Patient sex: F
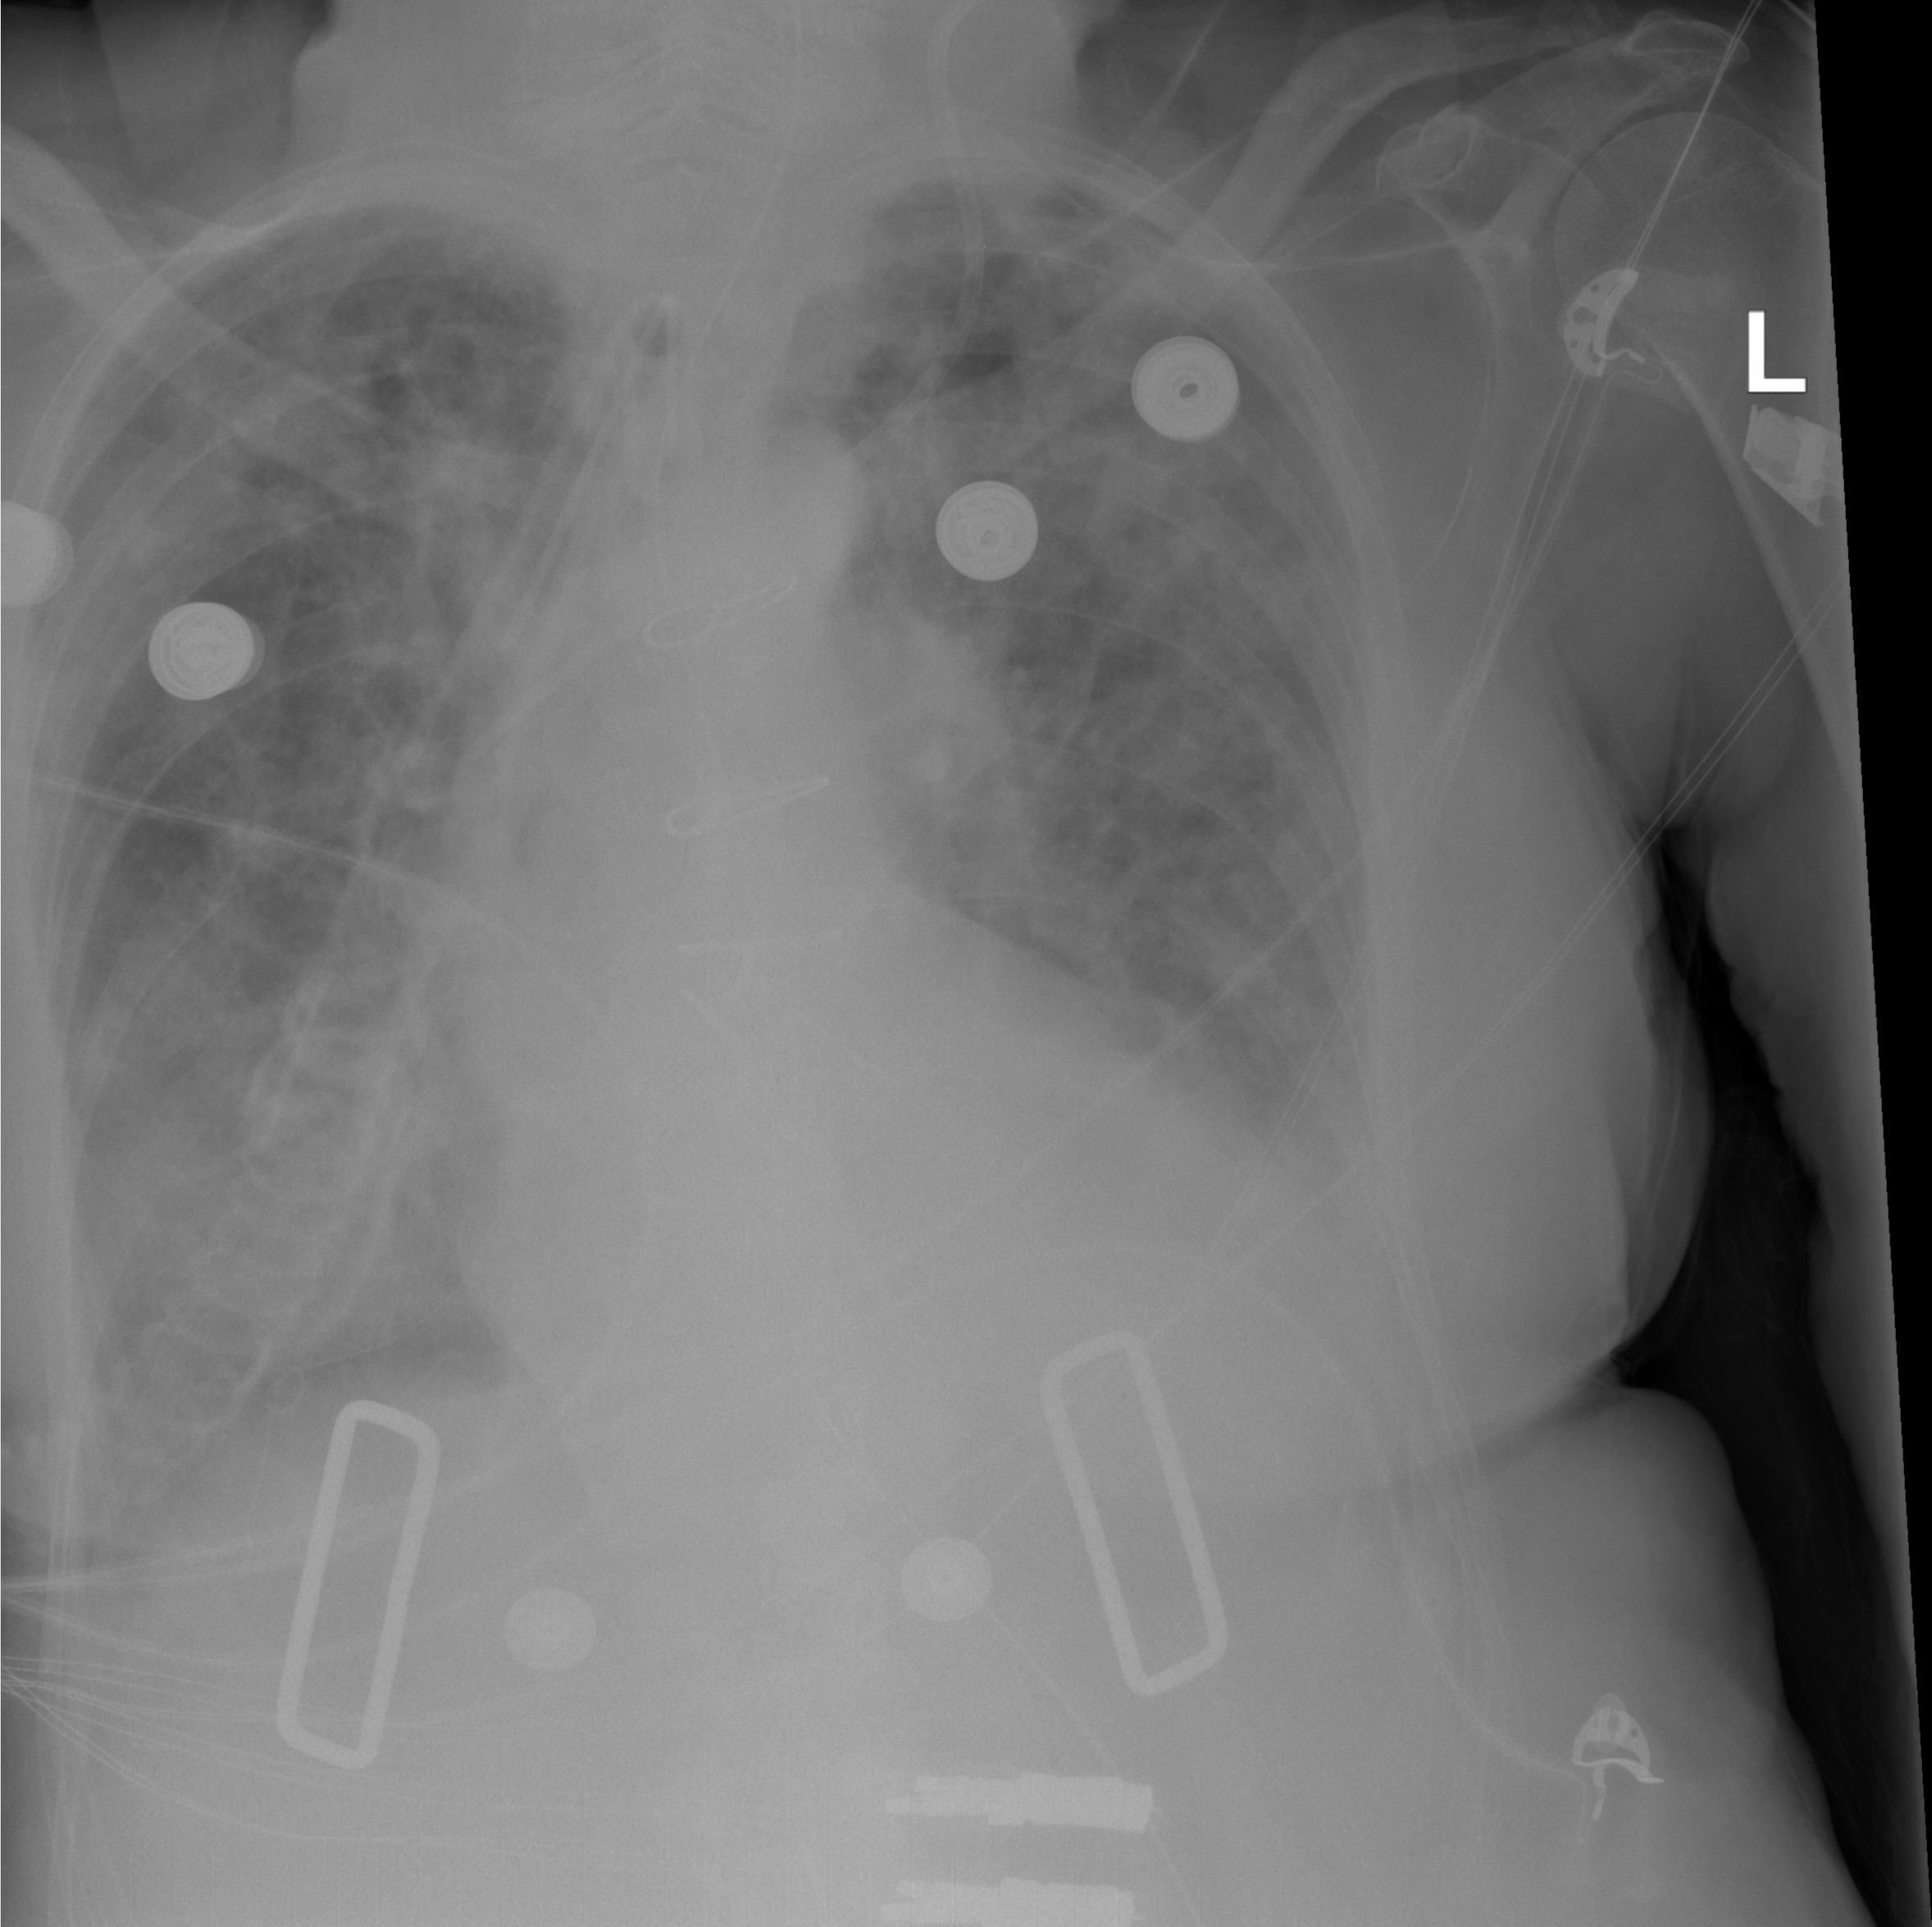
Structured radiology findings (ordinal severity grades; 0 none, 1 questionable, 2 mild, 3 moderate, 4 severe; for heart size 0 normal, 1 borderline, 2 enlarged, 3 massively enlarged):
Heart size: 0
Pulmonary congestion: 2
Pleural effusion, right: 2
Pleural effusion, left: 3
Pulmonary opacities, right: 3
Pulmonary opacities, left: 3
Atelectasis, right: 2
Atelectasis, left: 2